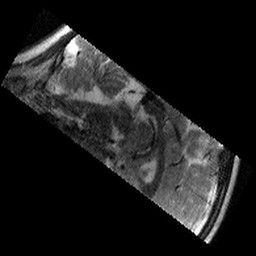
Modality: T2w
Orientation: sagittal
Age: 9
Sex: female
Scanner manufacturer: siemens
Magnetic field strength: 3 T
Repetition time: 9.23 s
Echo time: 0.067 s